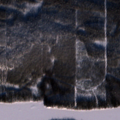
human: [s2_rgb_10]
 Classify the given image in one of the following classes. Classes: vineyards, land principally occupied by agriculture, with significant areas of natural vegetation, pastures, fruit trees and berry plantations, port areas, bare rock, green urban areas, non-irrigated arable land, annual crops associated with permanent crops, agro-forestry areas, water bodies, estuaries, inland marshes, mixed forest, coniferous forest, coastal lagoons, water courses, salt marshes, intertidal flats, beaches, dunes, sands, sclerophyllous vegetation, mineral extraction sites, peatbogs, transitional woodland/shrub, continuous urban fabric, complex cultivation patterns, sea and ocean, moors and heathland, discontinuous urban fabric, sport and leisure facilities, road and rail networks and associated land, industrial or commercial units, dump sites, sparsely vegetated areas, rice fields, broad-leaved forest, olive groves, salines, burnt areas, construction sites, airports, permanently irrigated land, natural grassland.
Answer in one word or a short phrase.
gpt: coniferous forest, mixed forest, water bodies